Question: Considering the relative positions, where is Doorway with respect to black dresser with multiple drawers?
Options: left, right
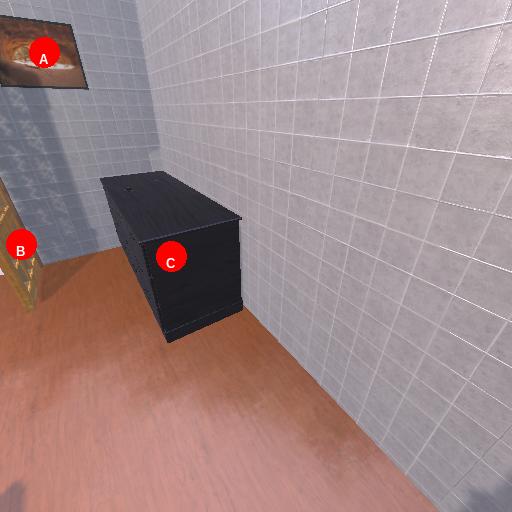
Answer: left